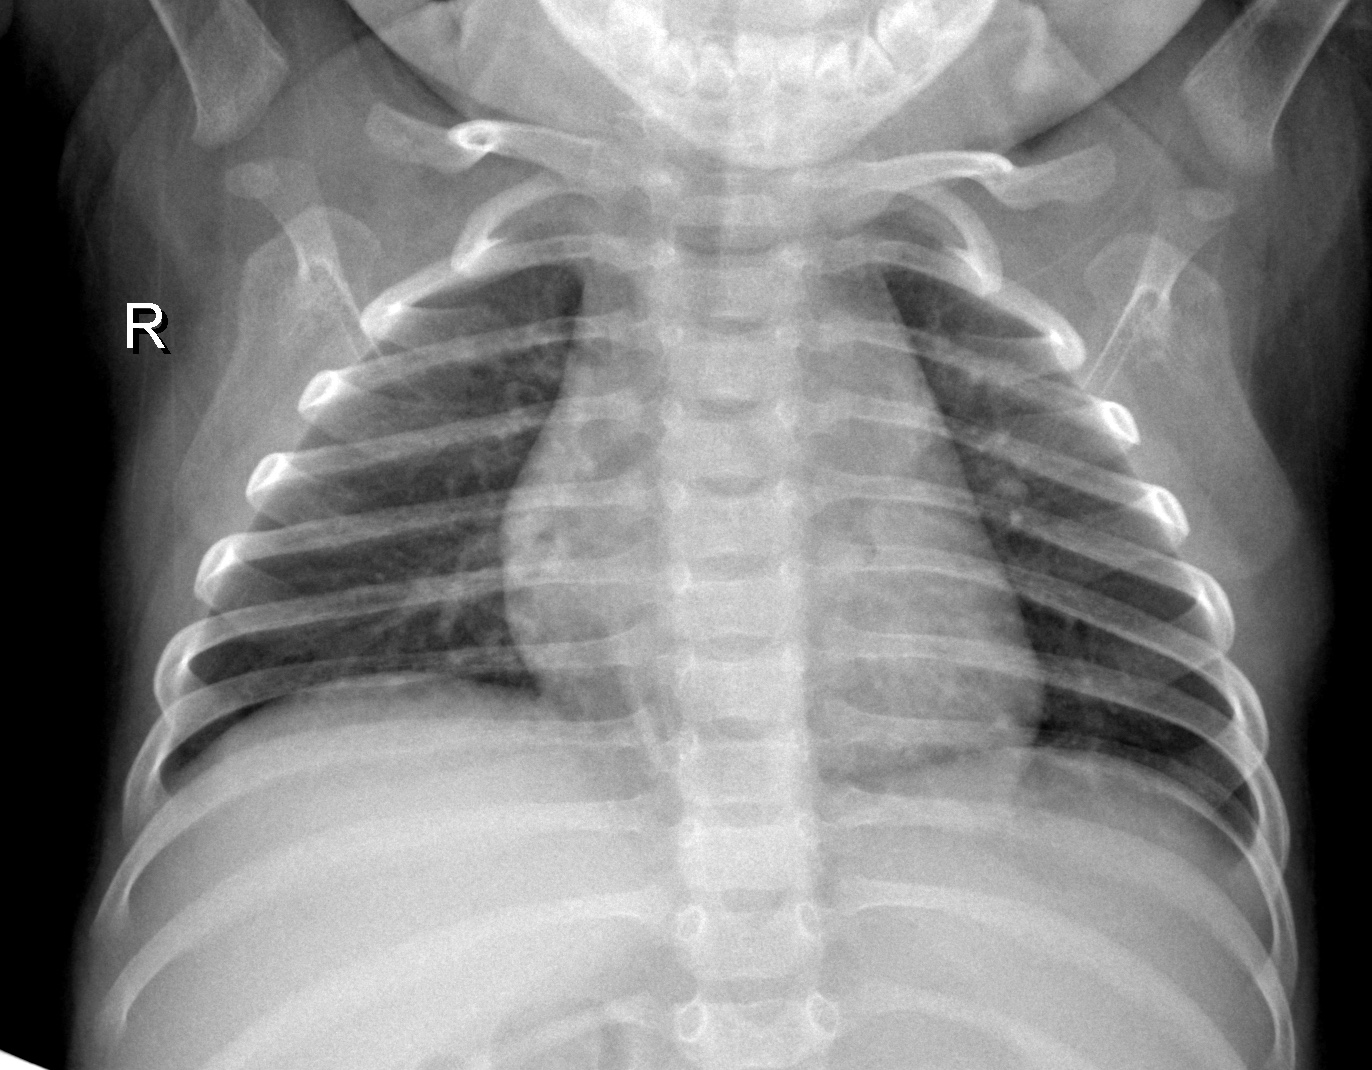
Diagnosis: NORMAL